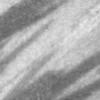
Label: change